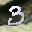
Label: 3